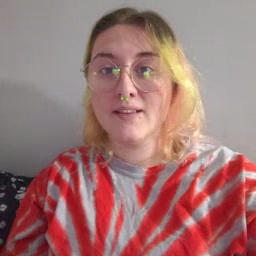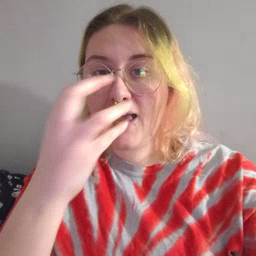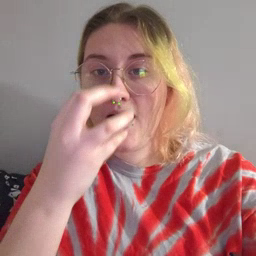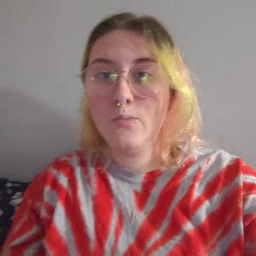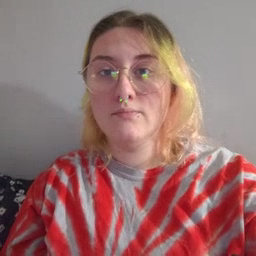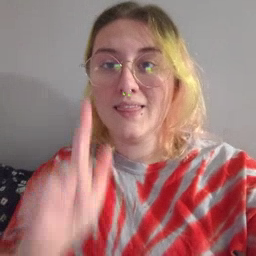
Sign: clown